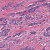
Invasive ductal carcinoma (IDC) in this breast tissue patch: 1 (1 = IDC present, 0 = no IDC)